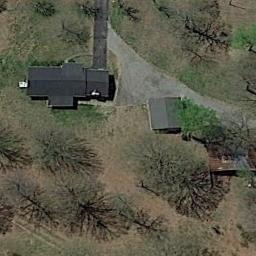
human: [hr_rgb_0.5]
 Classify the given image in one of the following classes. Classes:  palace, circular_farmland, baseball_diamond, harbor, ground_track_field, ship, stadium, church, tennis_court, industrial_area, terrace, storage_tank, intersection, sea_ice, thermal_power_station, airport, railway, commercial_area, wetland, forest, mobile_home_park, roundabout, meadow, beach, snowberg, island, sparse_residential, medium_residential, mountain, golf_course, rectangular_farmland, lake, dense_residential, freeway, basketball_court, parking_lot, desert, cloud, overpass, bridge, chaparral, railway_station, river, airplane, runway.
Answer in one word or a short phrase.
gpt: sparse_residential